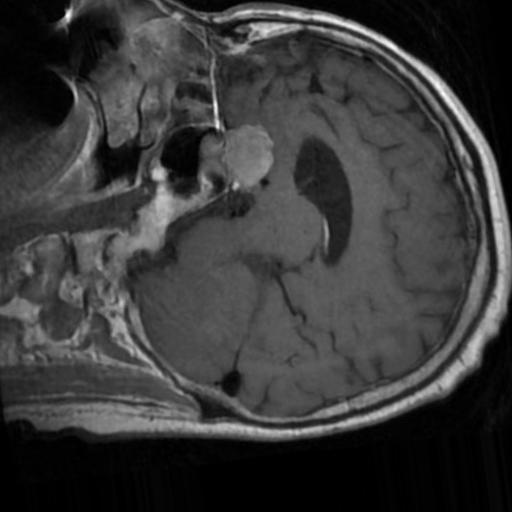
Label: brain_tumor